Question: We configured IIS 8 on Windows Server 2012. Whenever we try to access any virtual directory, application pool will stop.
I tried iisreset and all other options. When i check windows services, I see WAS and W3SVC services are stopped.
When trying to start the service (WAS) it throws error

I even tried re-installing IIS, rebooting machine a couple of time but no luck.
Just to add, I have installed all latest windows update.
Has anyone faced this issue? Any workarounds?
I even tried re-configuring IIS using this <URL>
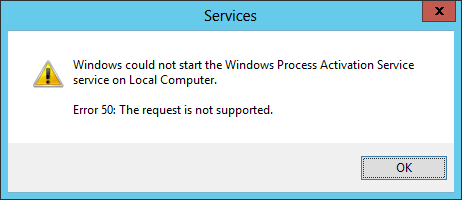
Answer: Oder of installation matters a lot. Before installing WCF components, I configured ASP.NET and related components.
After that I never faced issues.
1 more change IIS 8 does not support ASP.NET impersonate to be set to false.